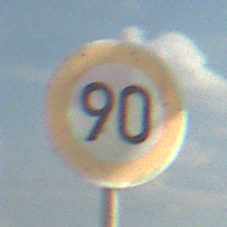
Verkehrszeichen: Geschwindigkeit90
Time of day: MorningAfternoon
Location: Outdoor (Beach)
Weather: PartlyCloudy
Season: NotSpecified
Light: Natural